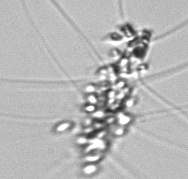
Label: Chaetoceros_didymus_TAG_external_flagellate